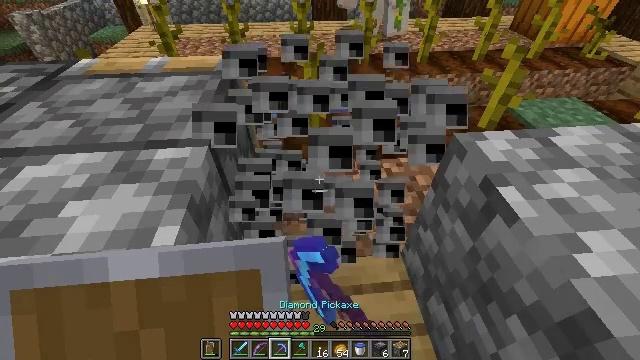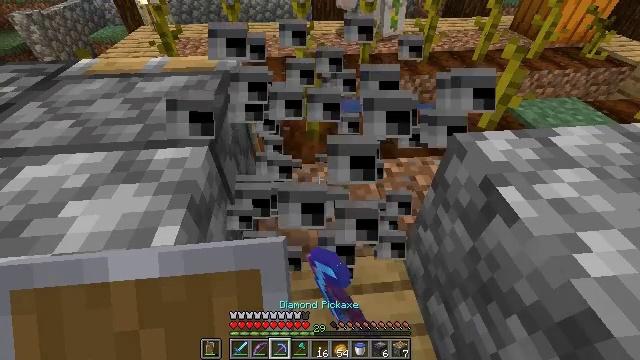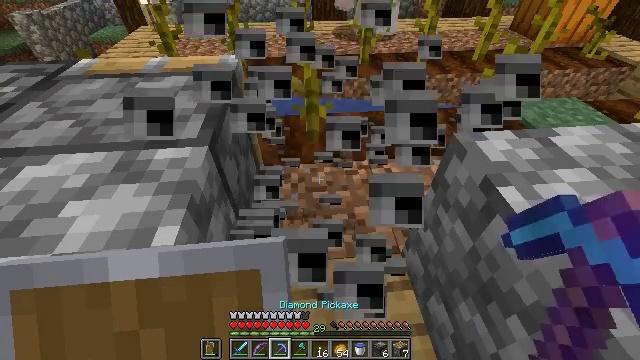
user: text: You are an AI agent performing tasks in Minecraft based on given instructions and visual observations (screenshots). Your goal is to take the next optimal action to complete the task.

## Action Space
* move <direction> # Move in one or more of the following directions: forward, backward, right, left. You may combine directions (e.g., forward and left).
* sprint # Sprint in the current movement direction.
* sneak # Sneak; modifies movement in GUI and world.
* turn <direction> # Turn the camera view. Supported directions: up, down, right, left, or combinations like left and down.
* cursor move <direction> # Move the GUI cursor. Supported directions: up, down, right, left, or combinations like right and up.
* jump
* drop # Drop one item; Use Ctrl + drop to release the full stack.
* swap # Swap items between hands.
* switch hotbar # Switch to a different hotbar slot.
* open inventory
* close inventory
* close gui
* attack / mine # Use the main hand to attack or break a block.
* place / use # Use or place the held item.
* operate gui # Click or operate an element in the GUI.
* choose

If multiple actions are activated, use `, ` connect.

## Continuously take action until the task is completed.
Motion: motion action
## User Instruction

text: Collect the observer.
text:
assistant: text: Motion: attack / mine
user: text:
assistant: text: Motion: attack / mine
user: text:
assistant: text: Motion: no_op